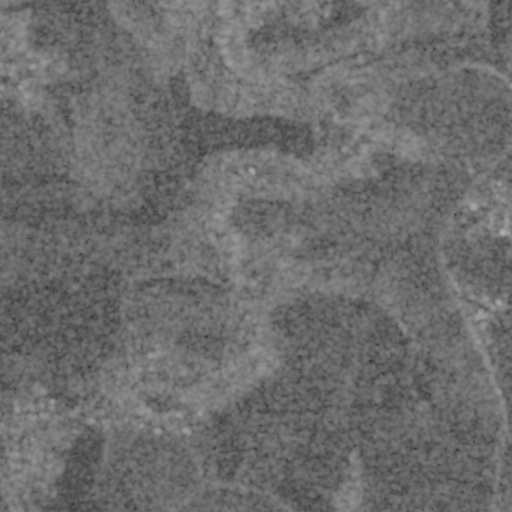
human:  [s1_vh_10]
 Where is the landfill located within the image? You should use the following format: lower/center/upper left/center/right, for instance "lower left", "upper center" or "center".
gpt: The landfill is located in the lower right of the image.
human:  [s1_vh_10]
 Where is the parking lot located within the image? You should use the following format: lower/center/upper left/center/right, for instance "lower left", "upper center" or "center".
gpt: The parking lot is located in the center of the image.
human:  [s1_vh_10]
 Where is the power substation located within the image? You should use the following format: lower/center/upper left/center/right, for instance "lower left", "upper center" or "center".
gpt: The power substation is located in the upper left of the image.
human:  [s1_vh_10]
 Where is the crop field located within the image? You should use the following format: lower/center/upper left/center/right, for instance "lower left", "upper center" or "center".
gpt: There is no crop field in the image.

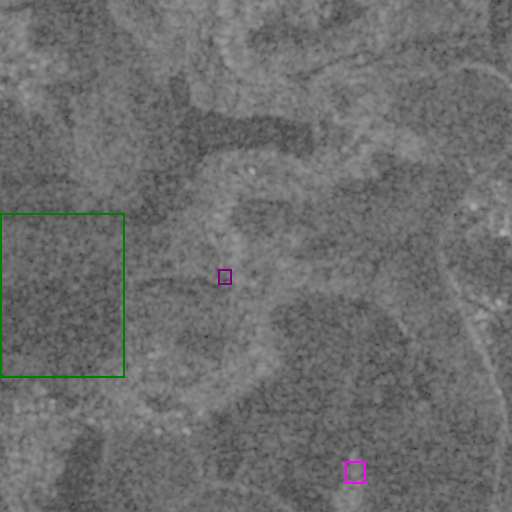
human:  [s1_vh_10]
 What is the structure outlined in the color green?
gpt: The structure outlined in green is a crop field.
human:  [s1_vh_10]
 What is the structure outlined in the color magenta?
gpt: The structure outlined in magenta is a landfill.
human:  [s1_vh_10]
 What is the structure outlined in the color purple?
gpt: The structure outlined in purple is a parking lot.
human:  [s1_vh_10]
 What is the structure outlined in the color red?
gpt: There is no red outline.